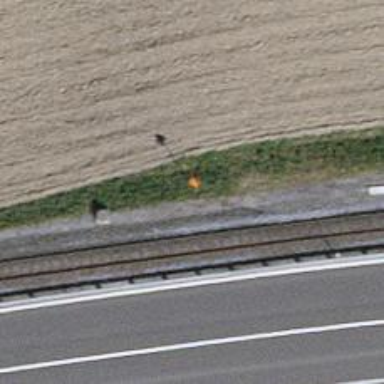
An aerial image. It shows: Orange aerial marker.